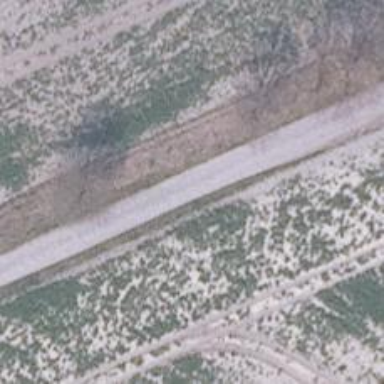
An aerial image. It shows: Unclassified road with compacted surface of grade 4 tracktype.